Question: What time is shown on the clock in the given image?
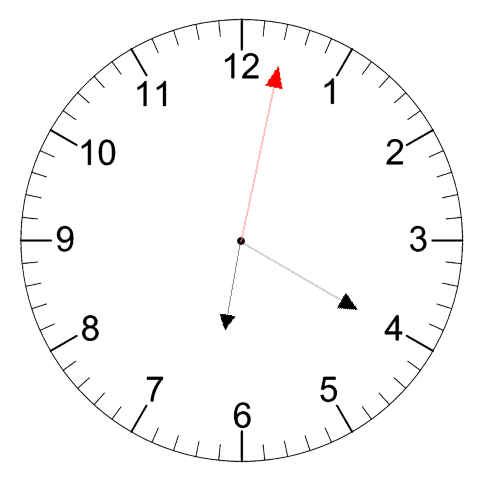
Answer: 06:20:02